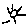
Label: sun